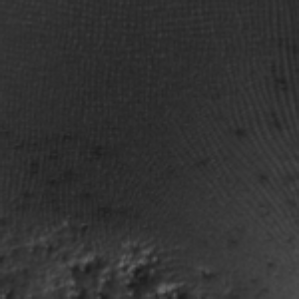
Label: frost